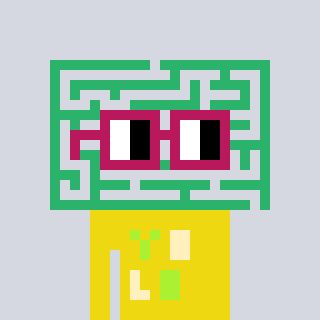
a pixel art character with square dark red glasses, a maze-shaped head and a yellow-colored body on a cool background